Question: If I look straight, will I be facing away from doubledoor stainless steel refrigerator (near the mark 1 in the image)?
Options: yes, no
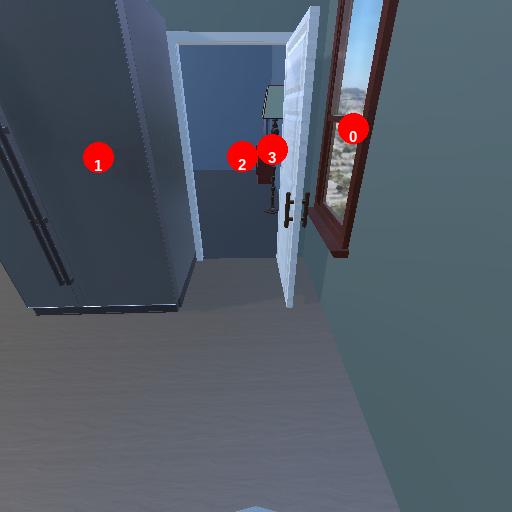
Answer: yes